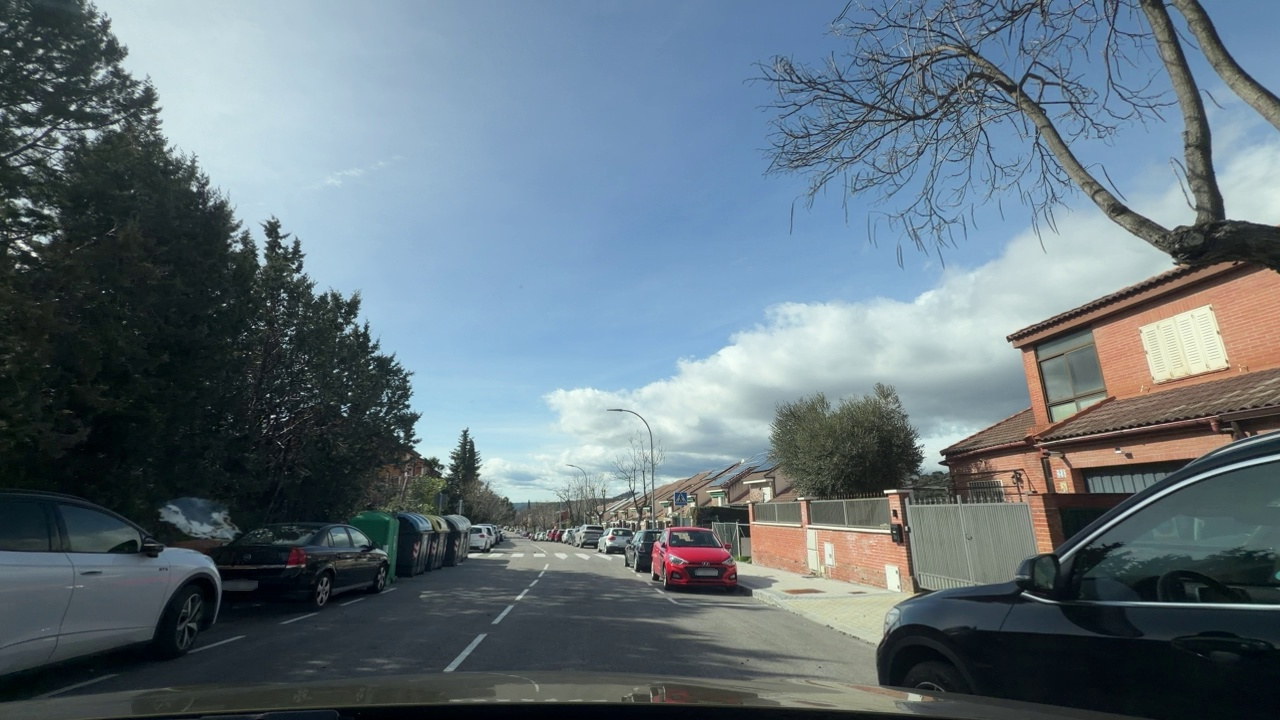
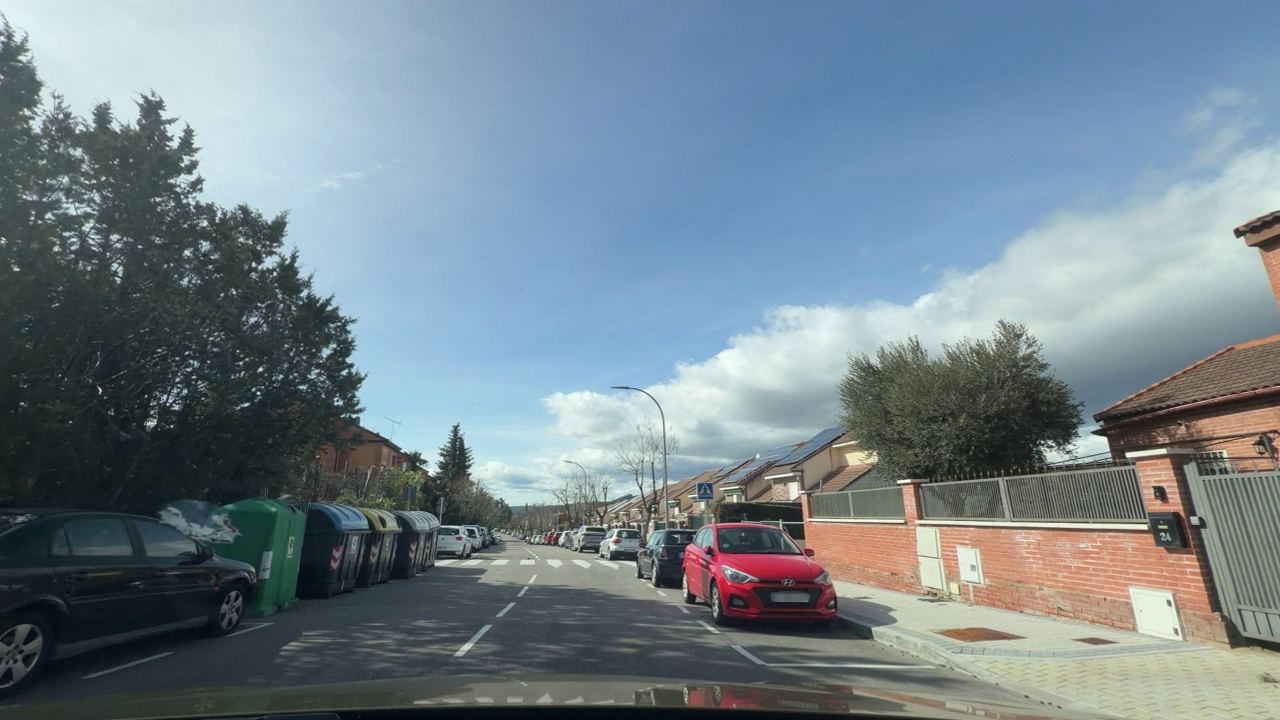
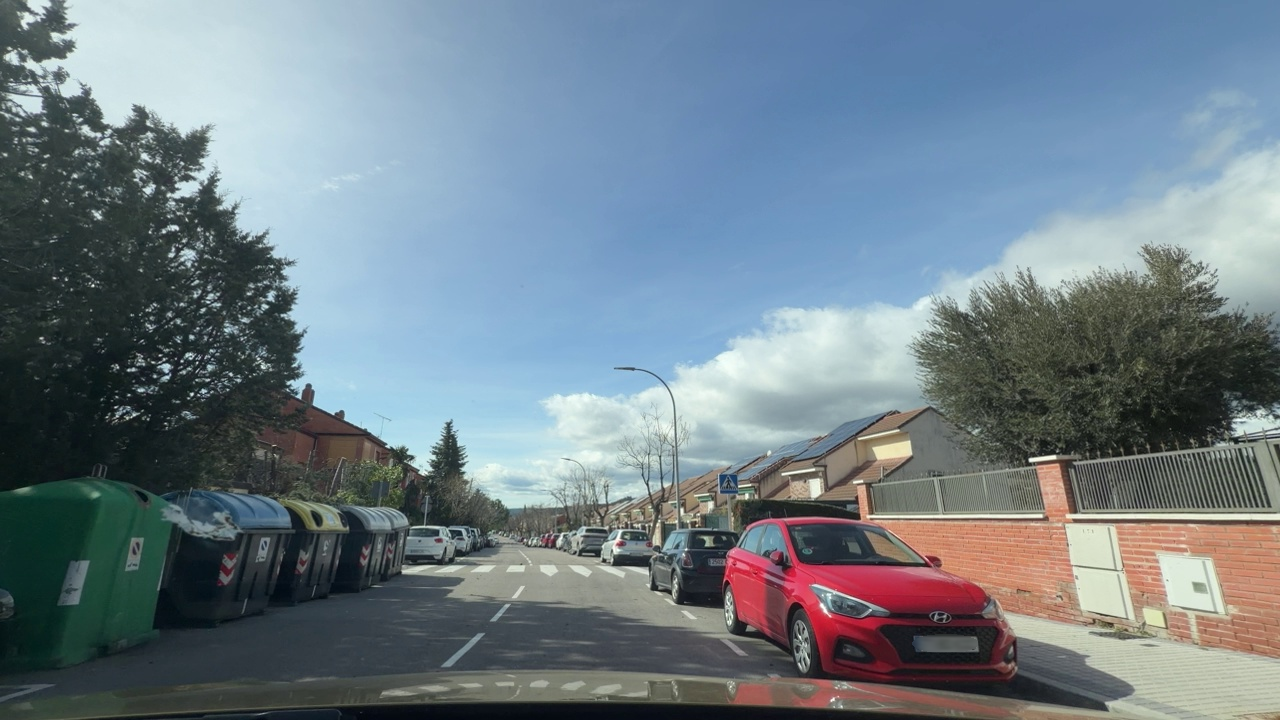
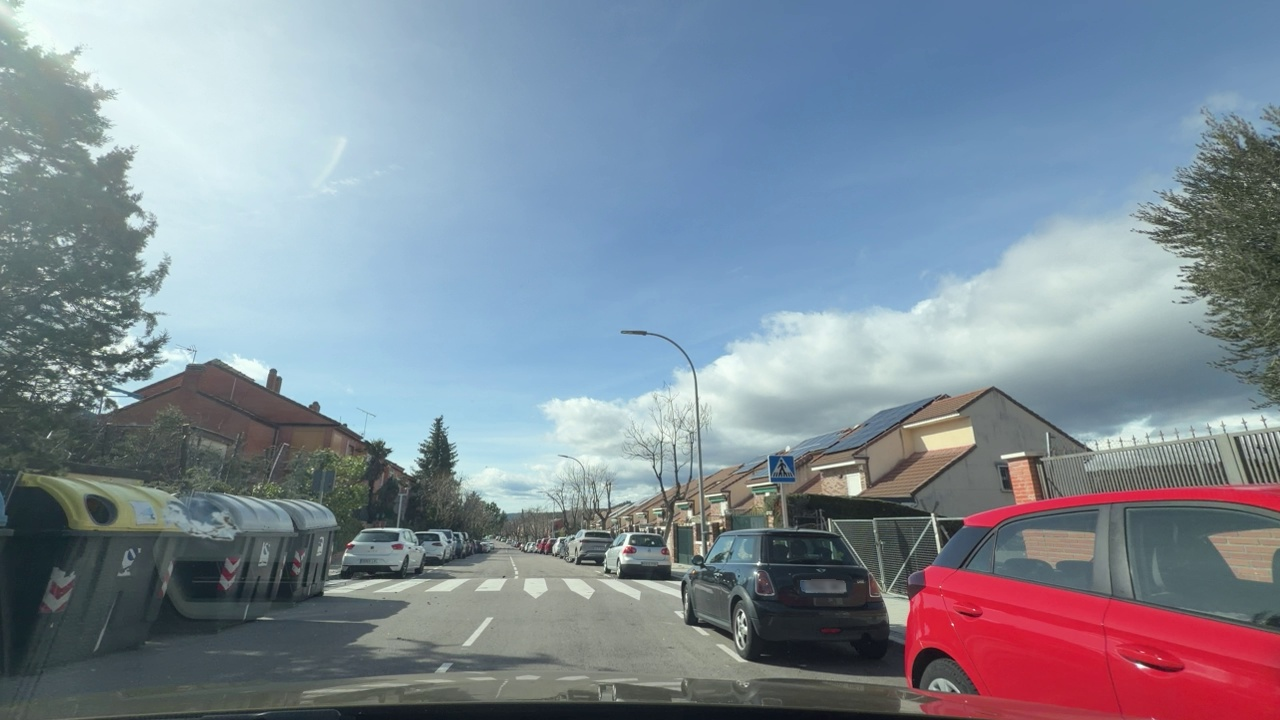
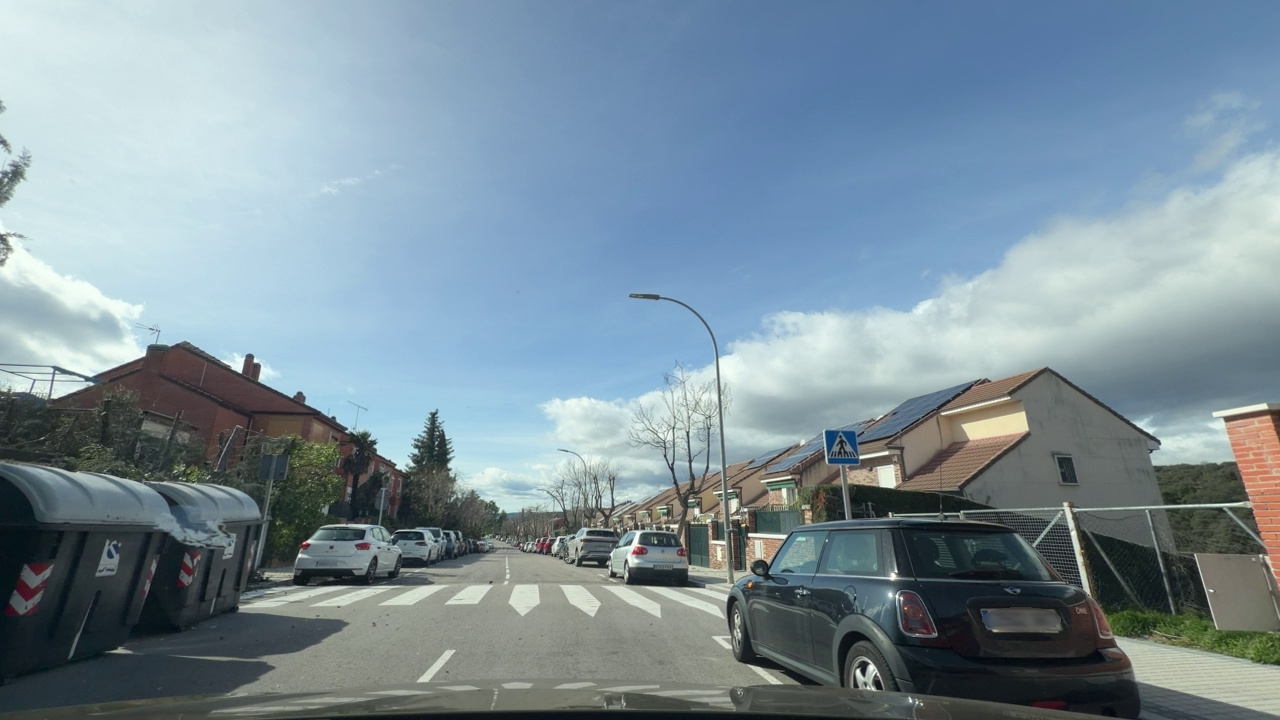
Situation: Lateral parked car
Question: Are vehicles present on the right side of the ego lane?
Answer: Yes
Reasoning: There are several vehicles parked in the right side of the ego lane

Situation: Lateral parked car
Question: Are vehicles parked parallel or perpendicular to the roadway near the ego lane?
Answer: Yes
Reasoning: There are several parked vehicles paralellaly to the ego direction of travel

Situation: Lateral parked car
Question: Does the environment indicate an urban road where curbside parking is permitted?
Answer: Yes
Reasoning: There are several ways to determine we are in a urban road as the houses near the road or the trees

Situation: Lateral parked car
Question: Is the ego vehicle traveling in a middle lane with traffic lanes on both sides?
Answer: No
Reasoning: There is traffic just on the left side of the ego direction of travel

Situation: Lateral parked car
Question: Are vehicles present on the left side of the ego lane?
Answer: Yes
Reasoning: There are several vehicles parked in the left side of the ego direction of travel